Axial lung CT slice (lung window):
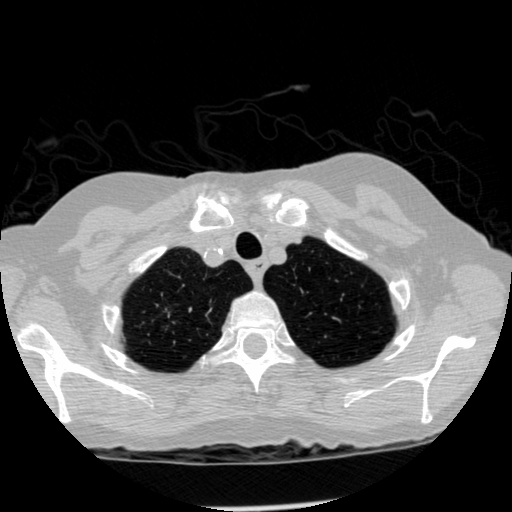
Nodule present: no